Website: apple
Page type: address-validator
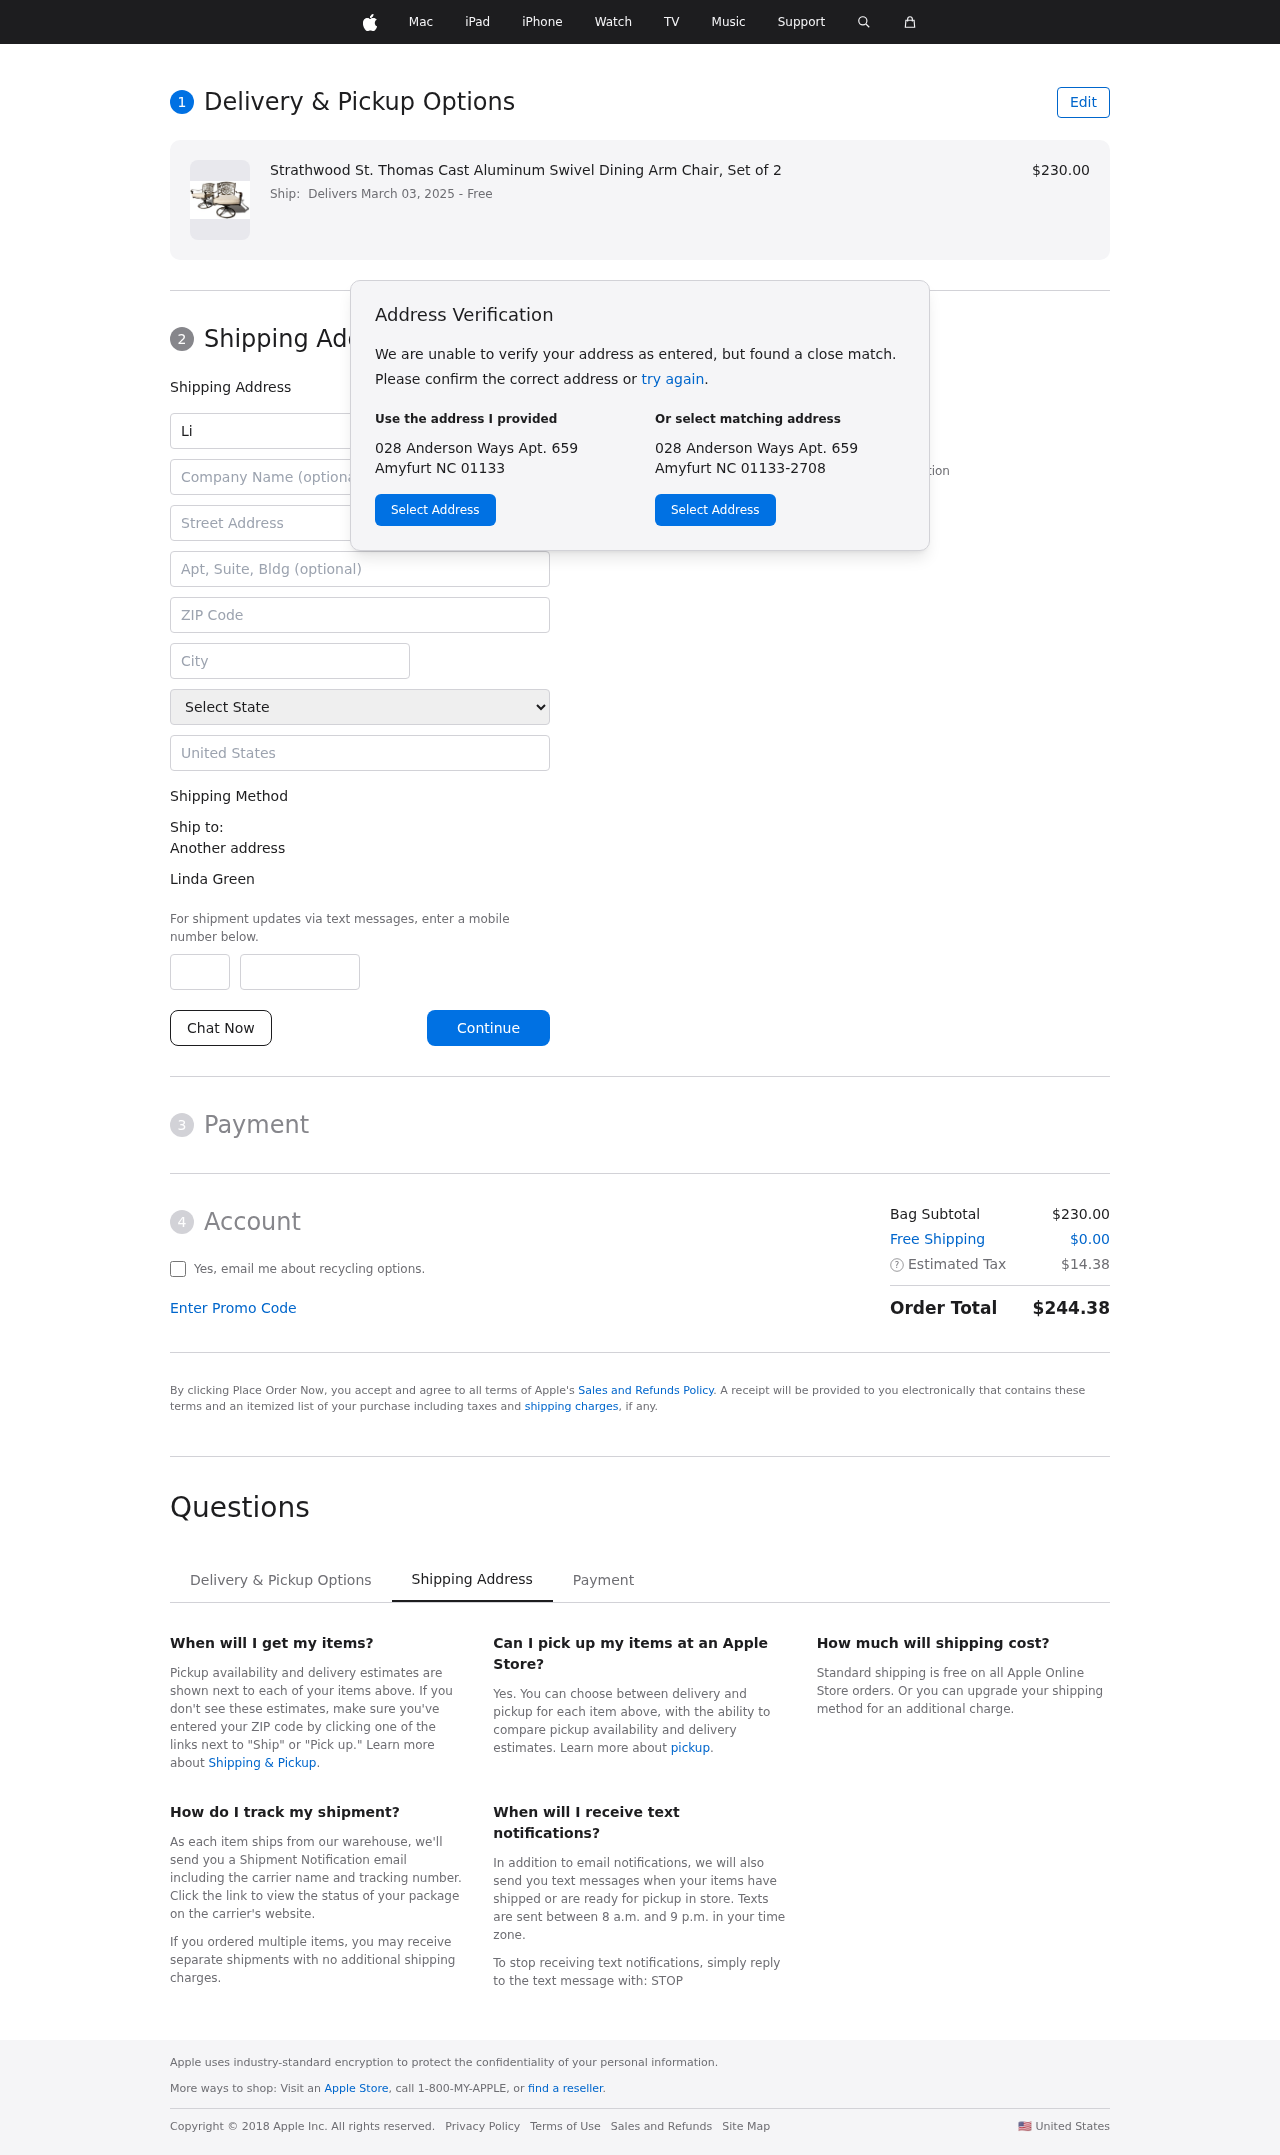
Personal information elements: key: PII_CITY
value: Amyfurt
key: PII_COUNTRY
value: United States
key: PII_FIRSTNAME
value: Linda
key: PII_FULLNAME
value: Linda Green
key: PII_LASTNAME
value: Green
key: PII_PHONE_AREA
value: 622
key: PII_PHONE_SUFFIX
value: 6405
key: PII_POSTCODE
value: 01133
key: PII_STATE
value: North Carolina
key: PII_STREET
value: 028 Anderson Ways Apt. 659
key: PII_STREET2
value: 98840 Nguyen Street
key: PII_CITY_STATE_ZIP
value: Amyfurt NC 01133
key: PII_STATE_ABBR
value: NC
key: PII_POSTCODE_FULL
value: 01133
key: PII_POSTCODE_NUMERIC
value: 1133
Product elements: key: PRODUCT1_NAME
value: Strathwood St. Thomas Cast Aluminum Swivel Dining Arm Chair, Set of 2
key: PRODUCT1_PRICE
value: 230
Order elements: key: ORDER_DELIVERY_DATE
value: Delivers March 03, 2025
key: ORDER_SUBTOTAL
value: $230.00
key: ORDER_SHIPPING_COST
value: $0.00
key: ORDER_TAX
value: $14.38
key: ORDER_TOTAL
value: $244.38